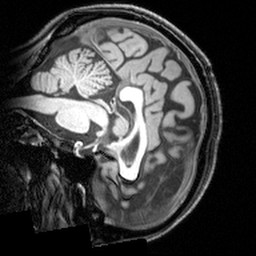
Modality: T1w
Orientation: sagittal
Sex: female
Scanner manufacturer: siemens
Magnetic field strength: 3 T
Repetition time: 1.9 s
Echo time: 0.00397 s